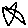
Label: star